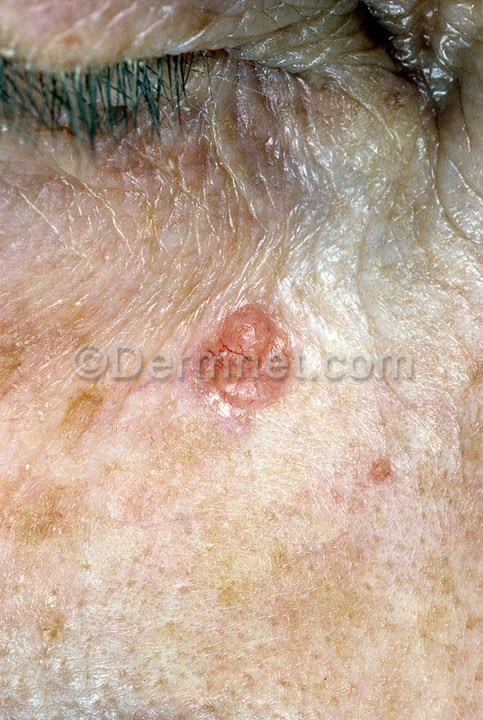
Disease: Actinic Keratosis Basal Cell Carcinoma and other Malignant Lesions